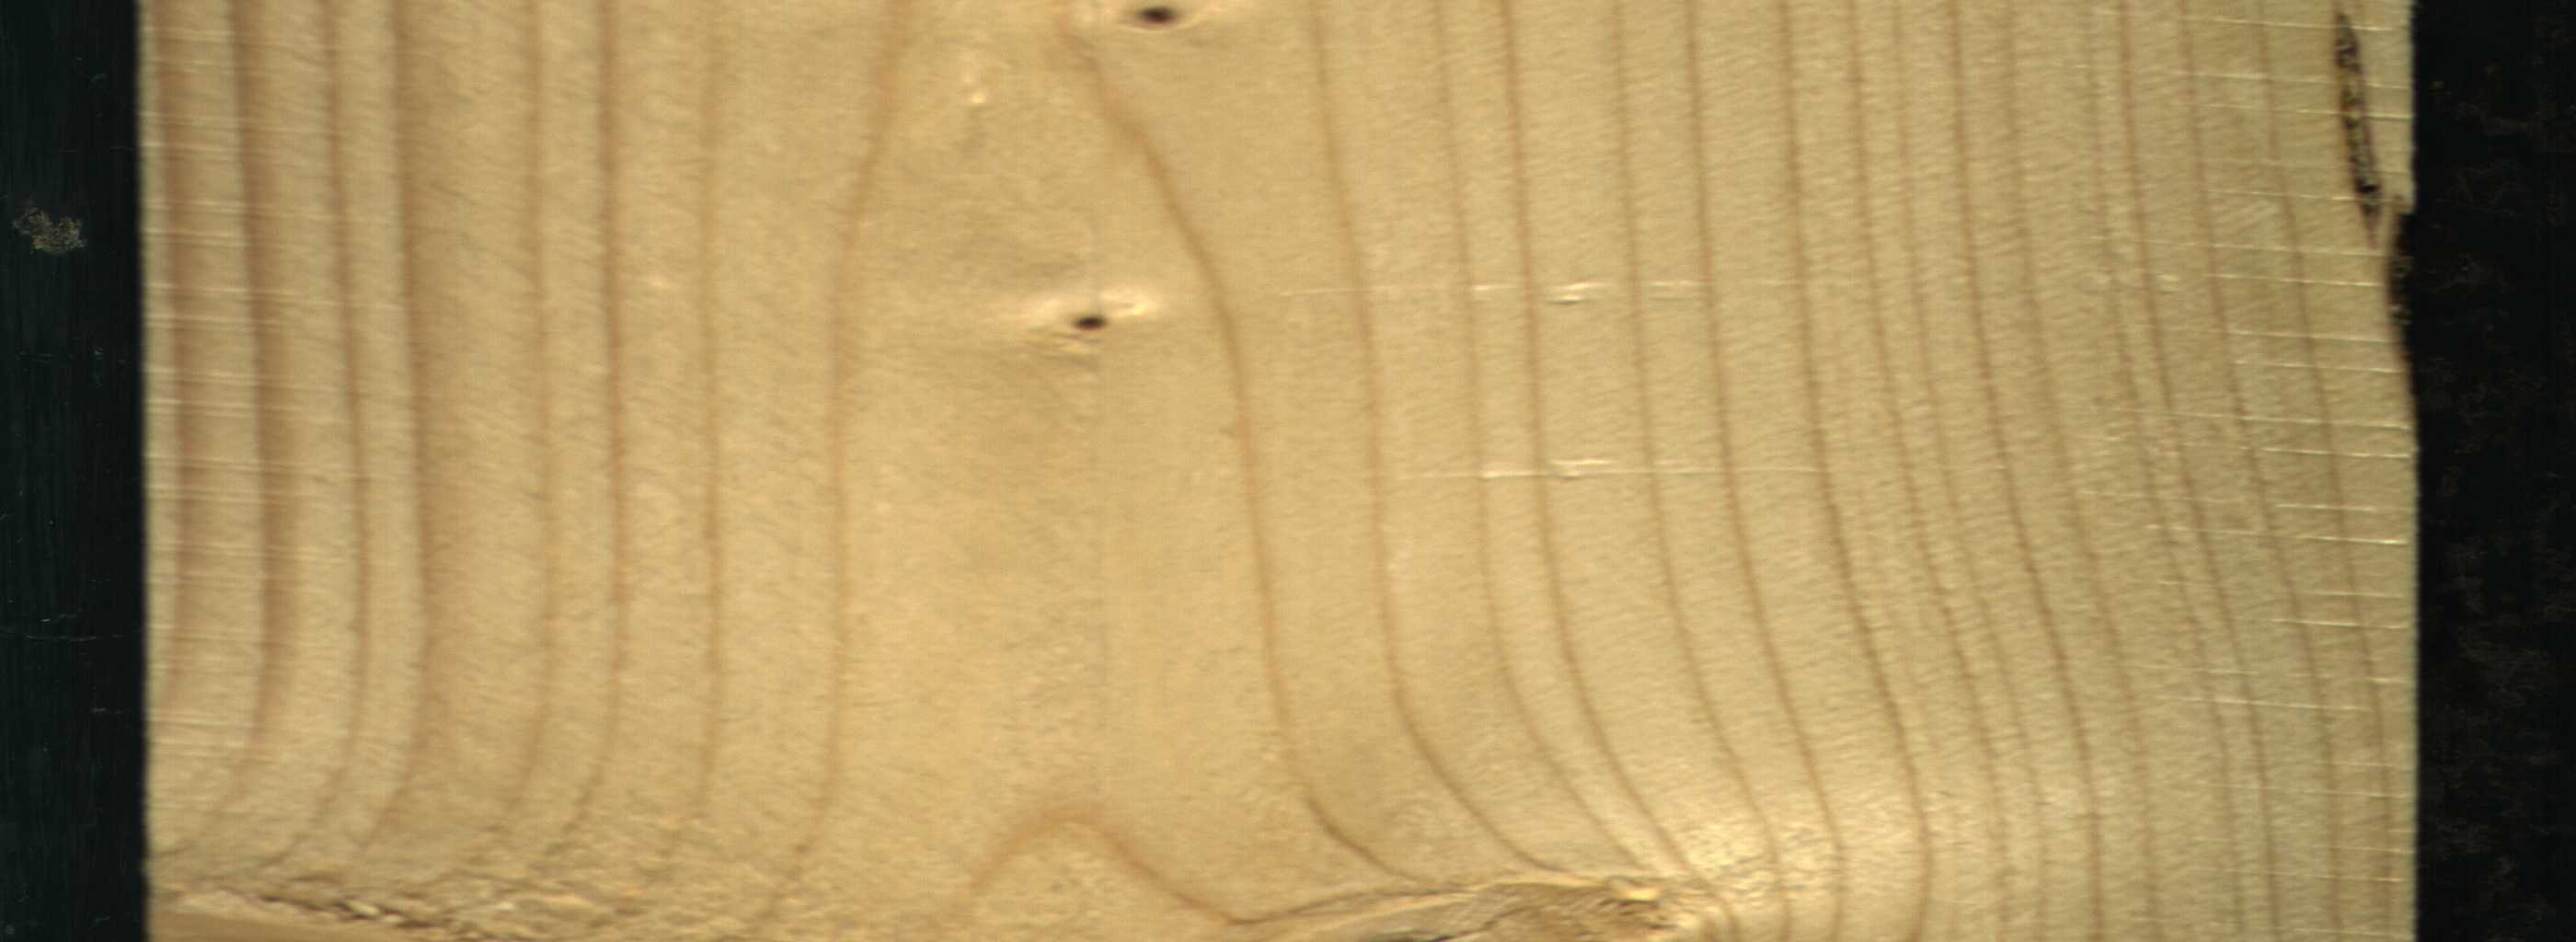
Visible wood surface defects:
resin
Live_Knot
Live_Knot
Live_Knot
Live_Knot